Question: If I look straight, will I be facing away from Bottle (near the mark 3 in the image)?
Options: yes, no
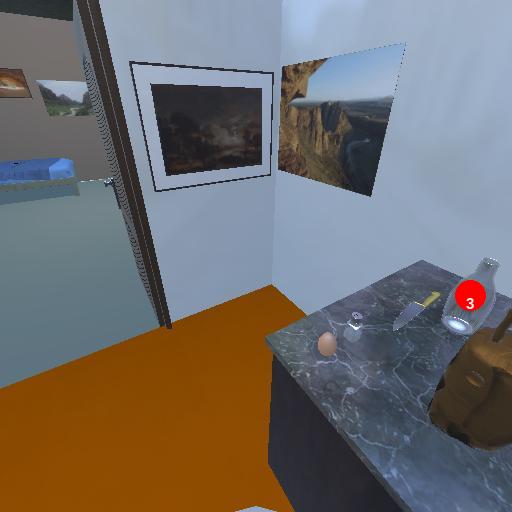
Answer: yes